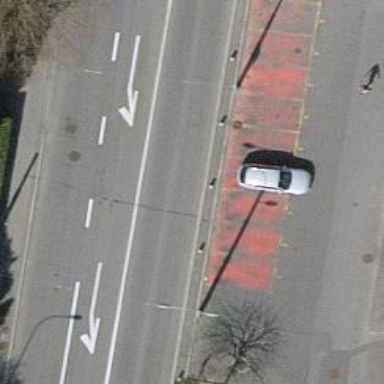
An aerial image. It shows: Bollard made of concrete.